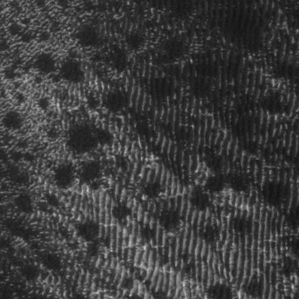
Label: frost